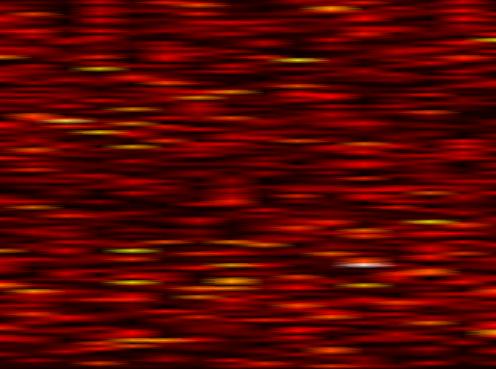
Label: OFDM